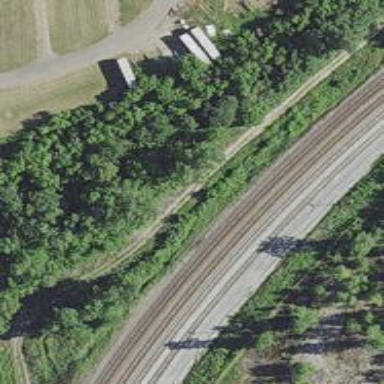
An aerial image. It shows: Railway siding for service.